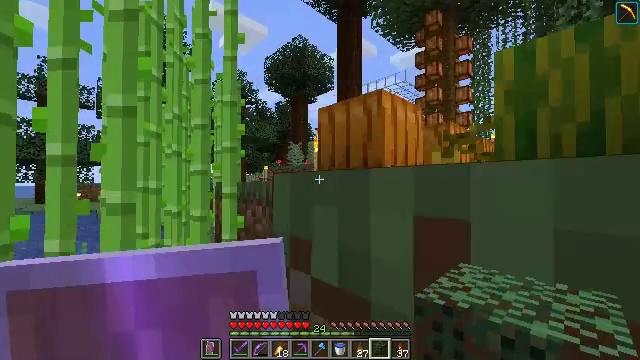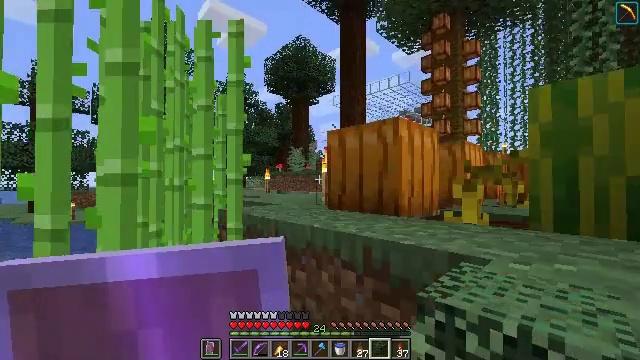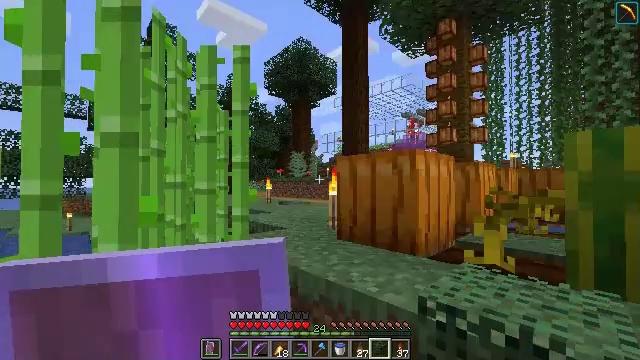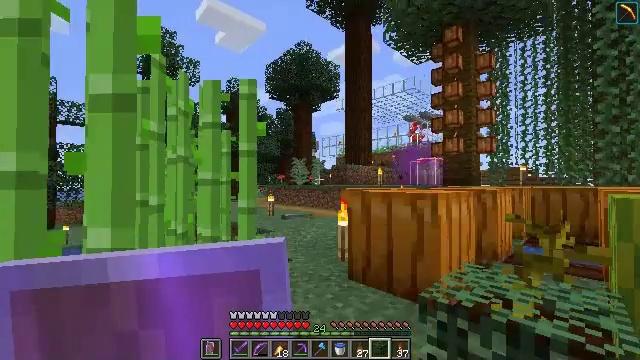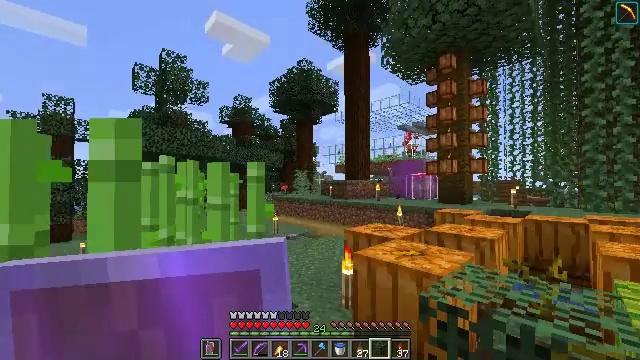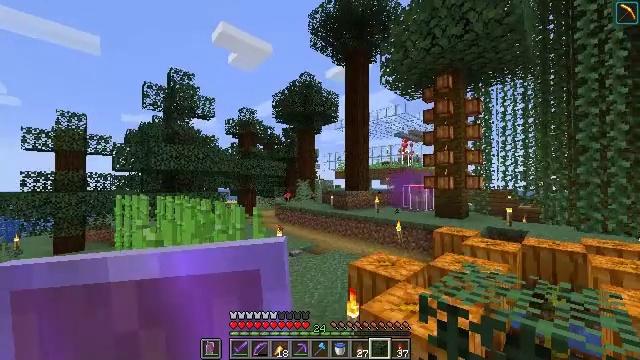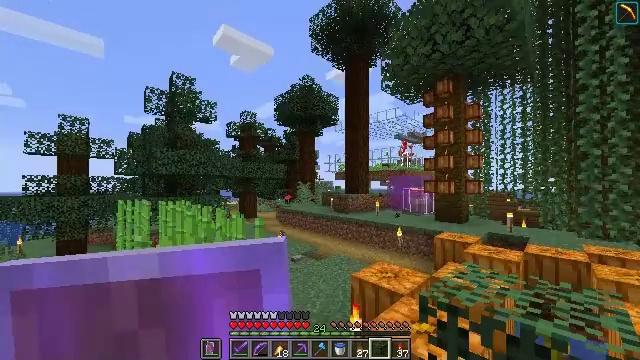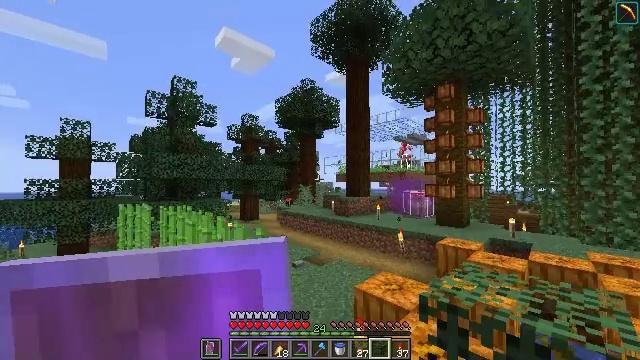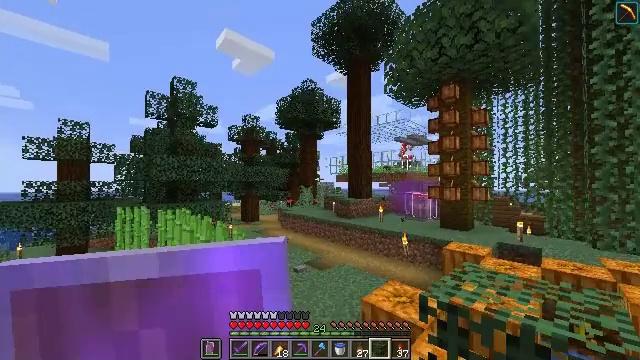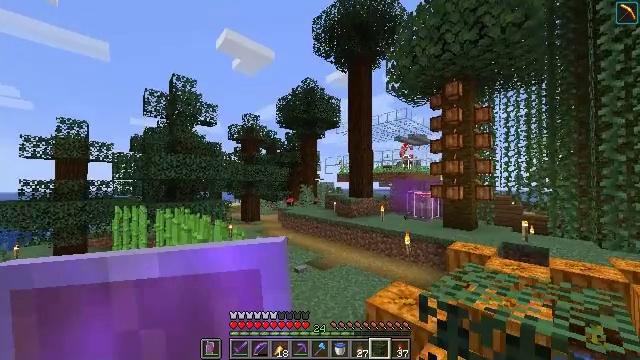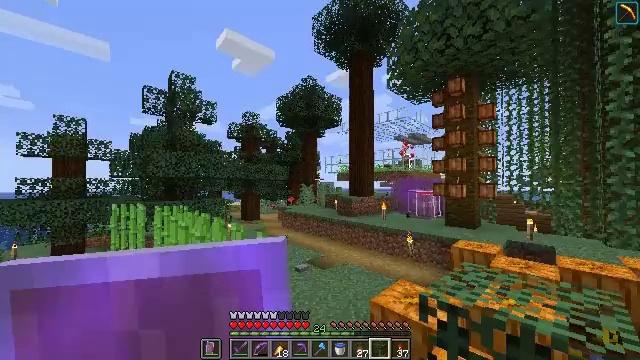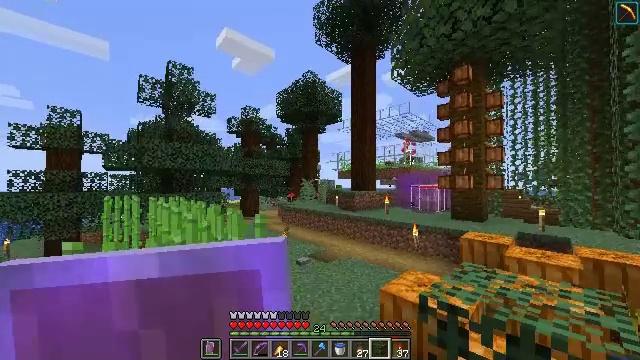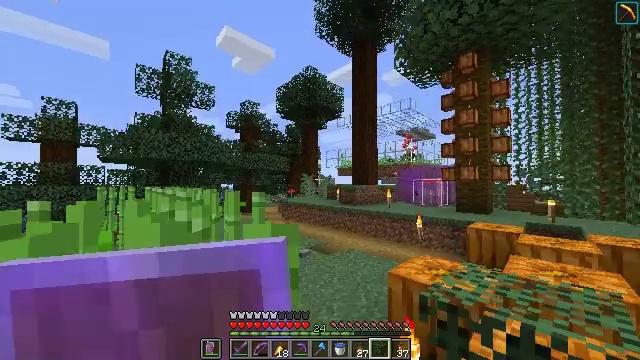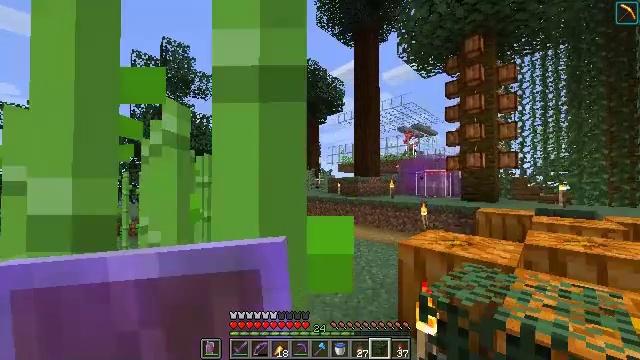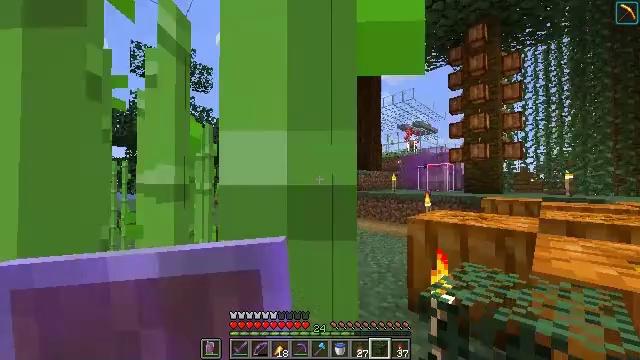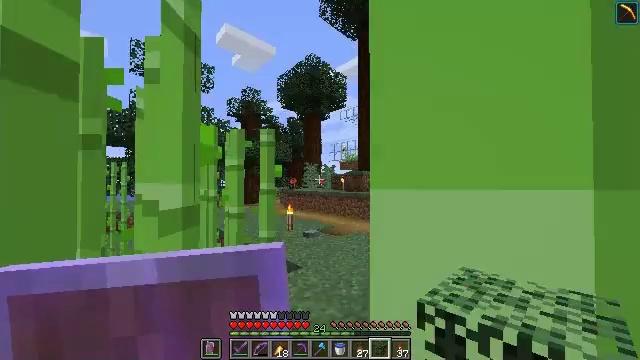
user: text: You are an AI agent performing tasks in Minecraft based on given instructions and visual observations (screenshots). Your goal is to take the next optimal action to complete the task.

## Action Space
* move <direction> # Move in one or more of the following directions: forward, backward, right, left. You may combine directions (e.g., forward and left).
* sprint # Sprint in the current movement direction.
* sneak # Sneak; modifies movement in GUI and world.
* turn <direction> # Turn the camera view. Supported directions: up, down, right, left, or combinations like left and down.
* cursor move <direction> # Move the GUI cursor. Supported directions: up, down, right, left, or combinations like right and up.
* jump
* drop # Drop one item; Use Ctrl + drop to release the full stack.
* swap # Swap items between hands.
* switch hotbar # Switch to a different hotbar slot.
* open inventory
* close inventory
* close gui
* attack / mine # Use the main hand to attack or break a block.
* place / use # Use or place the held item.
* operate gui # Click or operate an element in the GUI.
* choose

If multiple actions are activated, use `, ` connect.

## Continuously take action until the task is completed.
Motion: motion action
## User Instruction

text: Remove spruce leaves from the inventory.
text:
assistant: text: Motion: move forward, sprint
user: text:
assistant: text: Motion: move forward, sprint
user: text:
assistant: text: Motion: move forward, sprint
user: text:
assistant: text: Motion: move forward, sprint
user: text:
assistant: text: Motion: move forward, sprint
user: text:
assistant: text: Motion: move forward, sprint
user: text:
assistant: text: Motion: move forward, sprint
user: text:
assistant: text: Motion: move forward, sprint
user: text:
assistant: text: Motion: move forward, sprint
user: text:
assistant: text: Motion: move forward, sprint
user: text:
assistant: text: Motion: move forward, sprint
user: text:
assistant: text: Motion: move forward, sprint
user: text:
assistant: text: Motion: move forward, sprint
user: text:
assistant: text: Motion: move forward, sprint
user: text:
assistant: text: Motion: move forward, sprint
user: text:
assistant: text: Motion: move forward, sprint, jump
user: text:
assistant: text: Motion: move forward, sprint, jump
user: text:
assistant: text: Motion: move forward, sprint, jump
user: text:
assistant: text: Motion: move forward, sprint, jump
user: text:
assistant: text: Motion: move forward, sprint, jump
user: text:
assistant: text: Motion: move forward, sprint, jump
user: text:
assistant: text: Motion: move forward, sprint, jump
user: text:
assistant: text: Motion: move forward, sprint, jump
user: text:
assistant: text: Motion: move forward, sprint, jump
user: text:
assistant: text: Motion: move forward, sprint
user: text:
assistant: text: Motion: move forward, sprint
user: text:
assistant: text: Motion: move forward, sprint
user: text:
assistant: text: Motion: move forward, sprint
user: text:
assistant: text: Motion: move forward, sprint
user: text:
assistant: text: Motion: move forward, sprint